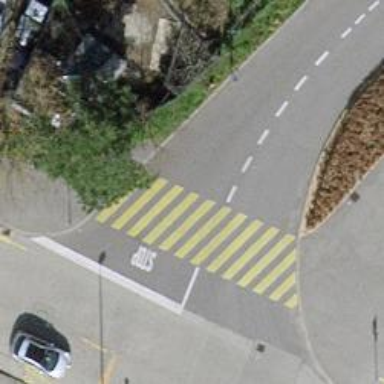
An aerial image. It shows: Uncontrolled zebra crossing on the road.